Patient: sex F, age 65
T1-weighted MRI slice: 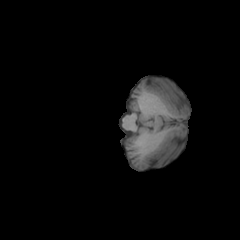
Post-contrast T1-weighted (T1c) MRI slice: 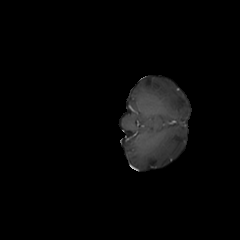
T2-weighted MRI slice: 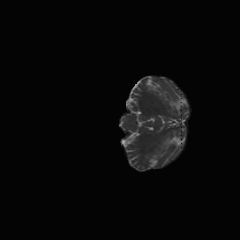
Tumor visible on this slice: no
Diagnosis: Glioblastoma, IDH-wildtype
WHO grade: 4